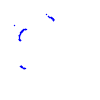
Particle: proton